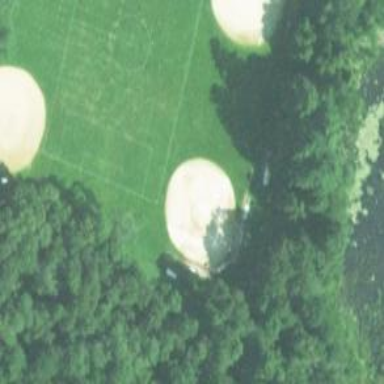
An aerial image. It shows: Baseball pitch for leisure land activities.